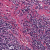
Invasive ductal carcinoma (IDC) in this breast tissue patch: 1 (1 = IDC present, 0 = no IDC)